Question: Just made a semi-transparent image into a link in my rails App
'''
<%= link_to image_tag("cow.png"), cows_path %>
'''
The actual image, however, doesn't take up a perfect rectangle, because of its transparency, and when I hover over it with my mouse, it creates a black bar the width of the image rectangle below the image, protruding from either side of the non-transparent part of the image.
The question is how to get this hover behavior to stop.

The transparent image is of the cow, and the black bar there is the problem. The tan stuff is the page background, not the image.
Any ideas? I just don't know the CSS command to fix this.
EDIT: <URL> . Sorry. Was away from my computer for a bit. I included some of the suggestions, but they don't seem to be fixing things. I may also be doing it wrong. This is a css.scss stylesheet.
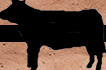
Answer: The thing that worked for me was to put this in the .animal-buttons class:
'''
a {
background: none;
}
'''